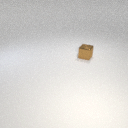
small brown metal cube